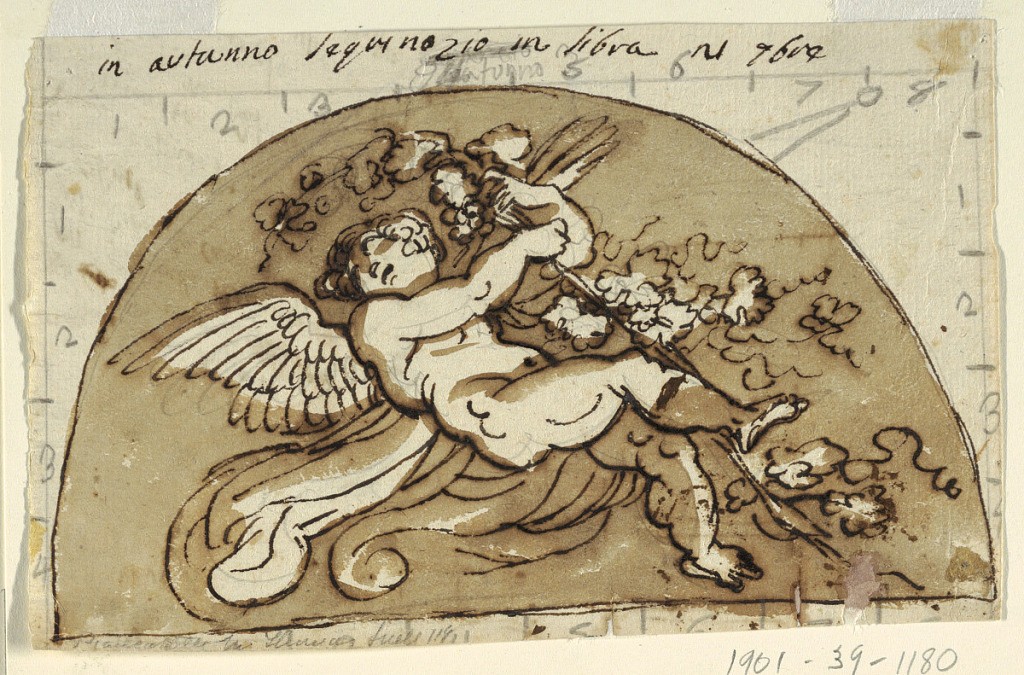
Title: Autumn, Lunette for Ceiling of the Sala Ottagonale, Palazzo Milzetti, Faenza
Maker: Felice Giani, Italian, 1758–1823
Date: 1804–05
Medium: Pen and brown ink, brush and light brown wash over graphite on white laid paper
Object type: Drawing
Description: Reclining winged putto grasping grape vine.